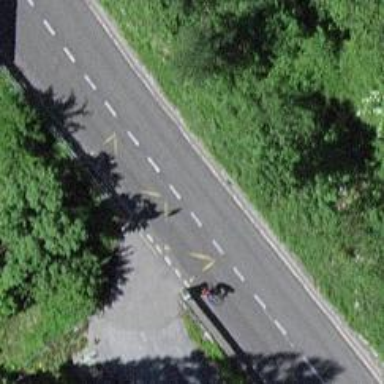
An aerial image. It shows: Bus stop with stop position for public transport.